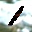
Label: 1